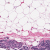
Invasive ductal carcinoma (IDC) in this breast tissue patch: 0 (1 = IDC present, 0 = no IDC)